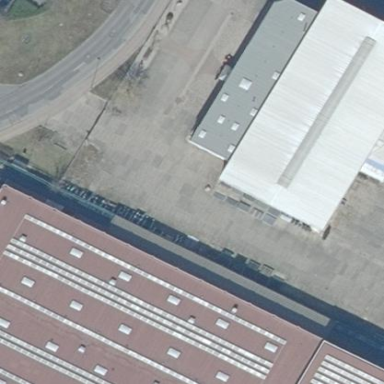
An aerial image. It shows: Commercial building.